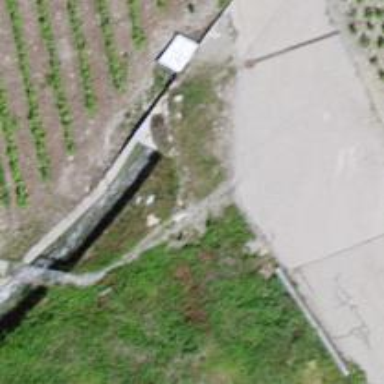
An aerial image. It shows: Culvert tunnel under canal.